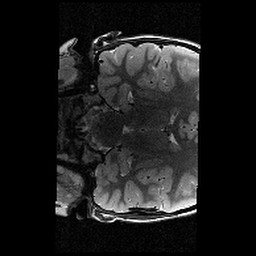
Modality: T2w
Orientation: coronal
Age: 10
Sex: male
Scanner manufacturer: siemens
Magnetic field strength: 3 T
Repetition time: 9.23 s
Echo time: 0.067 s